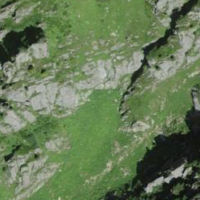
EUNIS habitat code: 31
Species observed at this site:
Corvus frugilegus
Cinclus cinclus
Nucifraga caryocatactes
Pyrrhocorax graculus
Chloris chloris